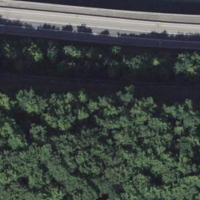
EUNIS habitat code: 57
Species observed at this site:
Aythya fuligula